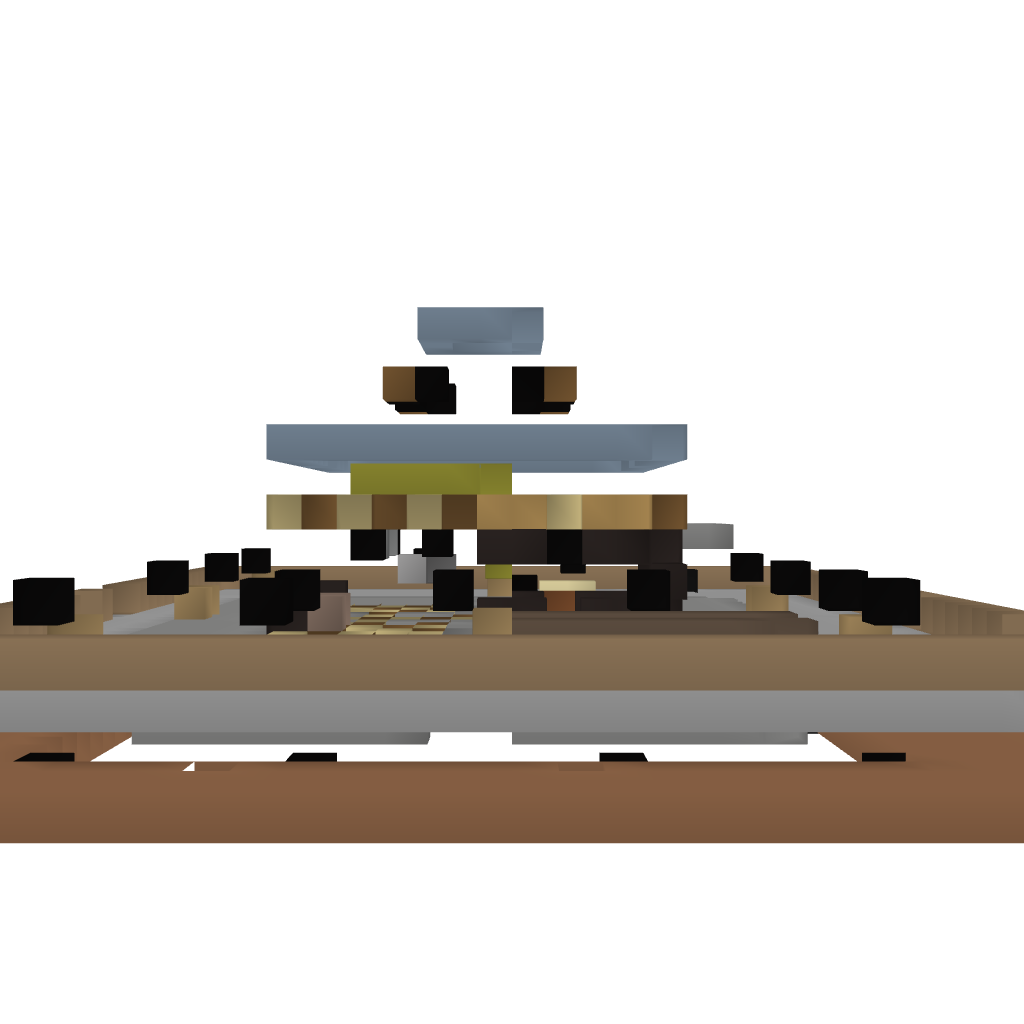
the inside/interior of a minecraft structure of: Fazendinha - Small Farm